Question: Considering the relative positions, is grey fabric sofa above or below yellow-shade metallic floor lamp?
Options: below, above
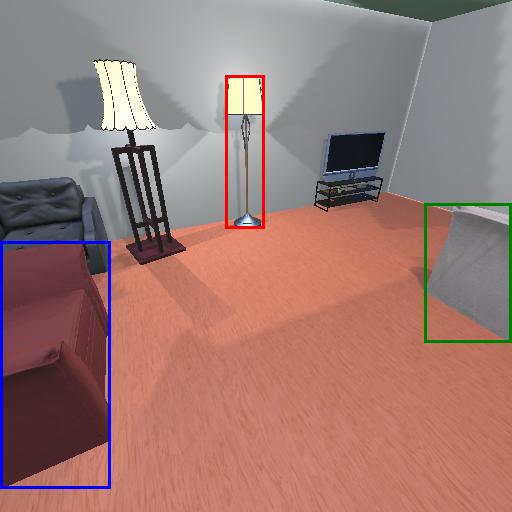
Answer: below